九年级 · 解析几何
已知 $\mathrm{B}$ 港口位于 $\mathrm{A}$ 观测点北偏东 $45^{\circ}$ 方向, 且其到 $\mathrm{A}$ 观测点正北风向的距离 $\mathrm{BM}$ 的长为 $10 \sqrt{2} \mathrm{~km}$, 一艘货轮从 $\mathrm{B}$ 港口沿如图所示的 $\mathrm{BC}$ 方向航行 $4 \sqrt{7} \mathrm{~km}$ 到达 $\mathrm{C}$ 处, 测得 $\mathrm{C}$ 处位于 $\mathrm{A}$ 观测点北偏东 $75^{\circ}$ 方向,则此时货轮与 $\mathrm{A}$ 观测点之间的距离 $\mathrm{AC}$ 的长为 $(\quad) \mathrm{km}$.

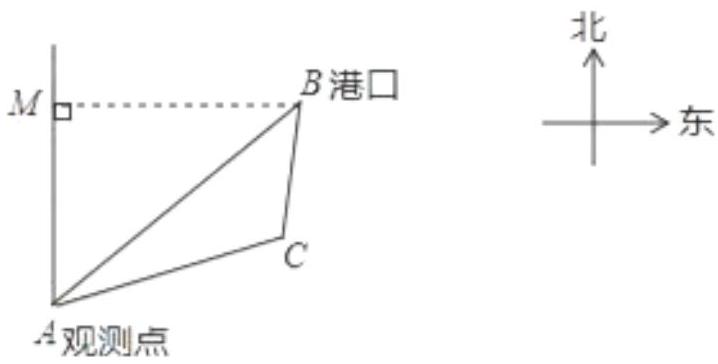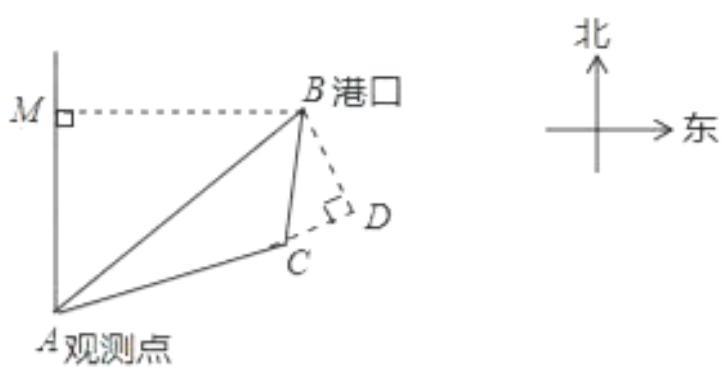
A. $8 \sqrt{3}$
B. $9 \sqrt{3}$
C. $6 \sqrt{3}$
D. $7 \sqrt{3}$
答案: A
解析: 【分析】根据 $\angle \mathrm{MAB}=45^{\circ}, \mathrm{BM}=10 \sqrt{2}$ 和勾股定理求出 $\mathrm{AB}$ 的长, 再根据 $\tan \angle \mathrm{BAD}=\frac{\mathrm{BD}}{\mathrm{AD}}$, 求出 $\mathrm{BD}$ 的长,即可得出 $\mathrm{AD}$ 以及 $\mathrm{CD}$ 的长, 进而得出答案.

解: $\because \angle \mathrm{MAB}=45^{\circ}, \mathrm{BM}=10 \sqrt{2}$,

$\therefore \mathrm{AB}=\sqrt{\mathrm{B} \mathrm{M}^{2}+\mathrm{MA}^{2}}=\sqrt{(10 \sqrt{2})^{2}+(10 \sqrt{2})^{2}}=20 \mathrm{~km}$,

过点 $B$ 作 $B D \perp A C$, 交 $A C$ 的延长线于 $D$,

在 Rt $\triangle \mathrm{ADB}$ 中, $\angle \mathrm{BAD}=\angle \mathrm{MAC}-\angle \mathrm{MAB}=75^{\circ}-45^{\circ}=30^{\circ}$,

$\tan \angle \mathrm{BAD}=\frac{\mathrm{BD}}{\mathrm{AD}}=\frac{\sqrt{3}}{3}$,

$\therefore \mathrm{AD}=\sqrt{3} B \mathrm{BD}$,

$B D^{2}+A D^{2}=A B^{2}, \quad$ 即 $B D^{2}+(\sqrt{3} B D)^{2}=20^{2}$,
$\therefore \mathrm{BD}=10$

$\therefore \mathrm{AD}=10 \sqrt{3}$,

在 $\mathrm{Rt} \triangle \mathrm{BCH}$ 中, $\mathrm{BD}^{2}+\mathrm{CD}^{2}=\mathrm{BC}^{2}, \mathrm{BC}=4 \sqrt{7}$,

$\therefore \mathrm{CD}=2 \sqrt{3}$,

$\therefore \mathrm{AC}=\mathrm{AD}-\mathrm{CD}=10 \sqrt{3}-2 \sqrt{3}=8 \sqrt{3} \mathrm{~km}$,

答: 此时货轮与 $\mathrm{A}$ 观测点之间的距离 $\mathrm{AC}$ 的长为 $8 \sqrt{3} \mathrm{~km}$.

故选 A.